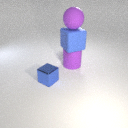
large blue rubber cube above large purple rubber cylinder